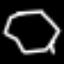
Label: octagon